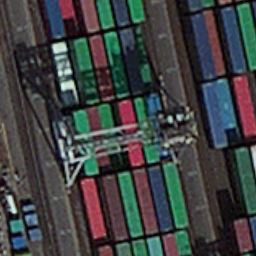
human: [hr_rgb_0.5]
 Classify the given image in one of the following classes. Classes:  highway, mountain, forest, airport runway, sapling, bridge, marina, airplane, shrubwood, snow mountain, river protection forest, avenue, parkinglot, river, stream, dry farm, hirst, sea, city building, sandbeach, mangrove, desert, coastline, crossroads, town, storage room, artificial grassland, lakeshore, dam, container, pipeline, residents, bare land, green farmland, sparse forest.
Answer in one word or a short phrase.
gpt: container